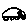
Label: car